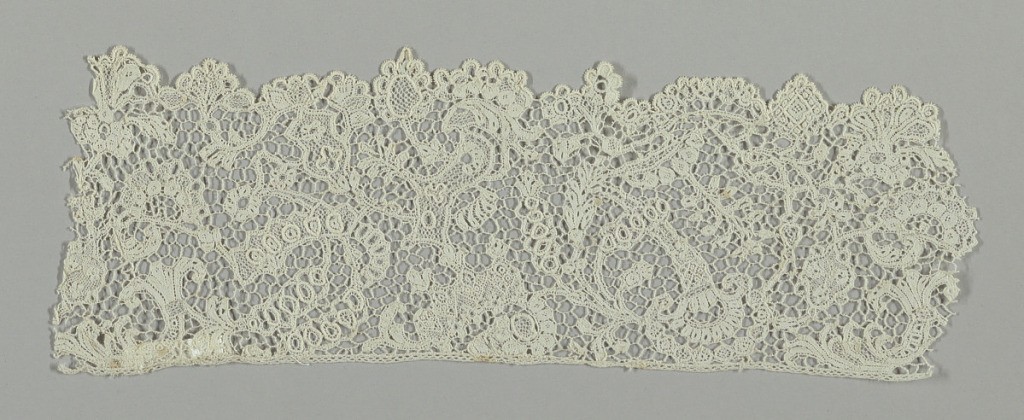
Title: Fragment
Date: late 17th–early 18th century
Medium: linen Technique: needle lace
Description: Fragment of a band with fantastic floral shapes.